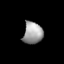
Tissue: lung
Cell type: Endothelial cells
Senescence score: 0.2091
Nuclear area (px): 426
Mean DAPI intensity: 155.404